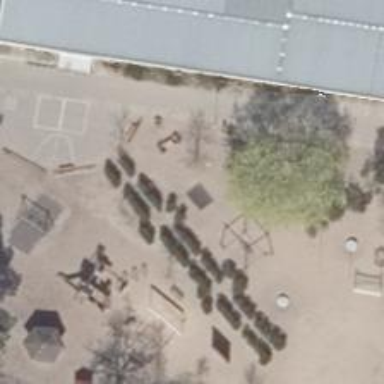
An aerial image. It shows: Playground featuring swings.